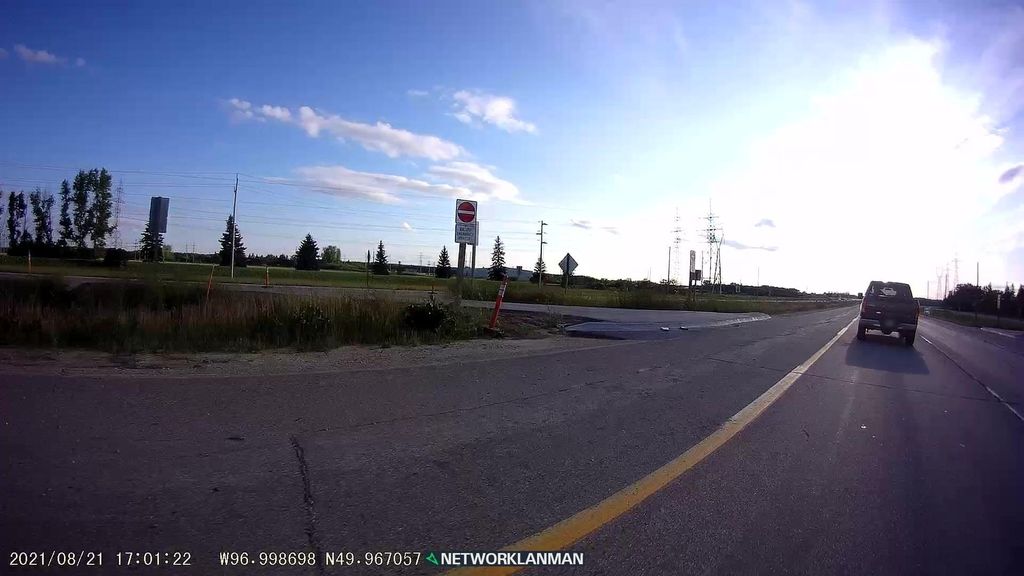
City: winnipeg